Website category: sports
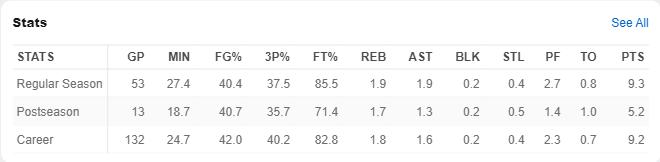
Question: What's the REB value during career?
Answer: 1.8

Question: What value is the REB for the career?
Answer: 1.8

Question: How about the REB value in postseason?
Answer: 1.7

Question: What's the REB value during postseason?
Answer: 1.7

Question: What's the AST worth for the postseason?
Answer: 1.3

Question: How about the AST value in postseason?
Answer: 1.3

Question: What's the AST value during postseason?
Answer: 1.3

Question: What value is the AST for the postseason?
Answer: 1.3

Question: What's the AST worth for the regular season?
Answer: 1.9

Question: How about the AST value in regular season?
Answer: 1.9

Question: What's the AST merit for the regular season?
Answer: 1.9

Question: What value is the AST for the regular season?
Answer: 1.9

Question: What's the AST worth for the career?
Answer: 1.6

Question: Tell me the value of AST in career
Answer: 1.6

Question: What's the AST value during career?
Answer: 1.6

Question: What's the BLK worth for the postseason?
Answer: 0.2

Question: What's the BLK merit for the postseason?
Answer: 0.2

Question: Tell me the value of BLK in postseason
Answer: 0.2

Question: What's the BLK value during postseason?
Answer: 0.2

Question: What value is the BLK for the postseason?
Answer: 0.2

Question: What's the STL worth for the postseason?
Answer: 0.5

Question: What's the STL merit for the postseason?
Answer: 0.5

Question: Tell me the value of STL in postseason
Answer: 0.5

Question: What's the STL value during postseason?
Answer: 0.5

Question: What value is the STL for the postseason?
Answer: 0.5

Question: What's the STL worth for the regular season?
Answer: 0.4

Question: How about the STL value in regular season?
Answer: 0.4

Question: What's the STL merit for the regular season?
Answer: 0.4

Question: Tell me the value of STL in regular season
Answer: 0.4

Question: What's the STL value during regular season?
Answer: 0.4

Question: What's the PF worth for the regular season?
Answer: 2.7

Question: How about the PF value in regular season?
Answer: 2.7

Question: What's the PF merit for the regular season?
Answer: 2.7

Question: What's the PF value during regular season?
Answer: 2.7

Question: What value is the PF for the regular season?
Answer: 2.7

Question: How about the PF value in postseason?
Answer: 1.4

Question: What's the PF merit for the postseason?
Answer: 1.4

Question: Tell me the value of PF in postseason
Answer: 1.4

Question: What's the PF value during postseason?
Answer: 1.4

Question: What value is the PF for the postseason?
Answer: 1.4

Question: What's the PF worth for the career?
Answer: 2.3

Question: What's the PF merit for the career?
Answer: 2.3

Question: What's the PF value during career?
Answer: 2.3

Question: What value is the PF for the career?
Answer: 2.3

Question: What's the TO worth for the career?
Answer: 0.7

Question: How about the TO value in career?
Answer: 0.7

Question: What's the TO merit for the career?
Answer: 0.7

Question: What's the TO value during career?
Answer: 0.7

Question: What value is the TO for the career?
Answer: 0.7

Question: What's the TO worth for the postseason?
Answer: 1.0

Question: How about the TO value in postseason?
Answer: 1.0

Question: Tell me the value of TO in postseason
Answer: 1.0

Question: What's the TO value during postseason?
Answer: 1.0

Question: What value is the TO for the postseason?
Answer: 1.0

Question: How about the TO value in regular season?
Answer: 0.8

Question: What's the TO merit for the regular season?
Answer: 0.8

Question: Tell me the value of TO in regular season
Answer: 0.8

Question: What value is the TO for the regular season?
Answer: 0.8

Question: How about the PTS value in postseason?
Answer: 5.2

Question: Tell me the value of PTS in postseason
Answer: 5.2

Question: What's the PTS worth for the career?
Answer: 9.2

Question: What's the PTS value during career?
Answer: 9.2

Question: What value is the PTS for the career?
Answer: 9.2

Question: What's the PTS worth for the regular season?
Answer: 9.3